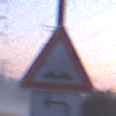
Verkehrszeichen: UnebeneFahrbahn
Zusatzzeichen unten: RichtungsangabeDurchPfeile2
Umgebung: Outdoor, Nature
Tageszeit: SunriseSunset
Wetter: Clear
Licht: Natural
Jahreszeit: NotSpecified
Kontrast: LowContrast